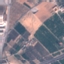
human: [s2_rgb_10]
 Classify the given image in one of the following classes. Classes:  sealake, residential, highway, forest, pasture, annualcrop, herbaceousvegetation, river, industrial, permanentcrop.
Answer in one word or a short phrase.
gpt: PermanentCrop